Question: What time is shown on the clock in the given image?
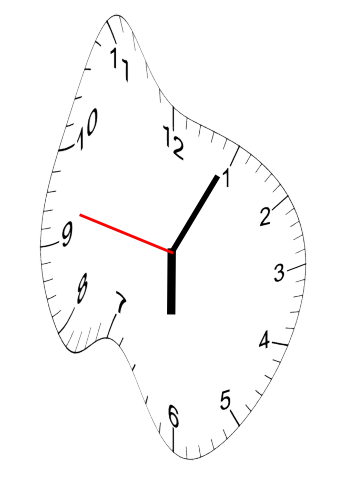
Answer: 06:04:47